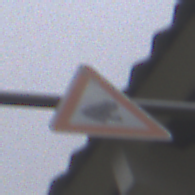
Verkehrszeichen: AmphibienwanderungLinks
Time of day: Midday
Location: Outdoor (Urban)
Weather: Overcast
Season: NotSpecified
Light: Natural